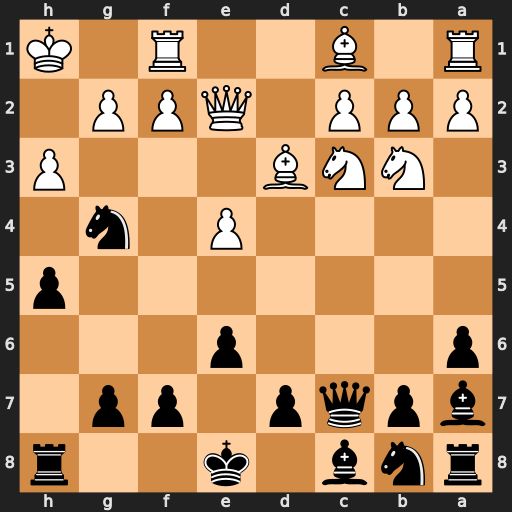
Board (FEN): rnb1k2r/bpqp1pp1/p3p3/7p/4P1n1/1NNB3P/PPP1QPP1/R1B2R1K
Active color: b
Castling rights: kq
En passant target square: -
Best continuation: Qh2#